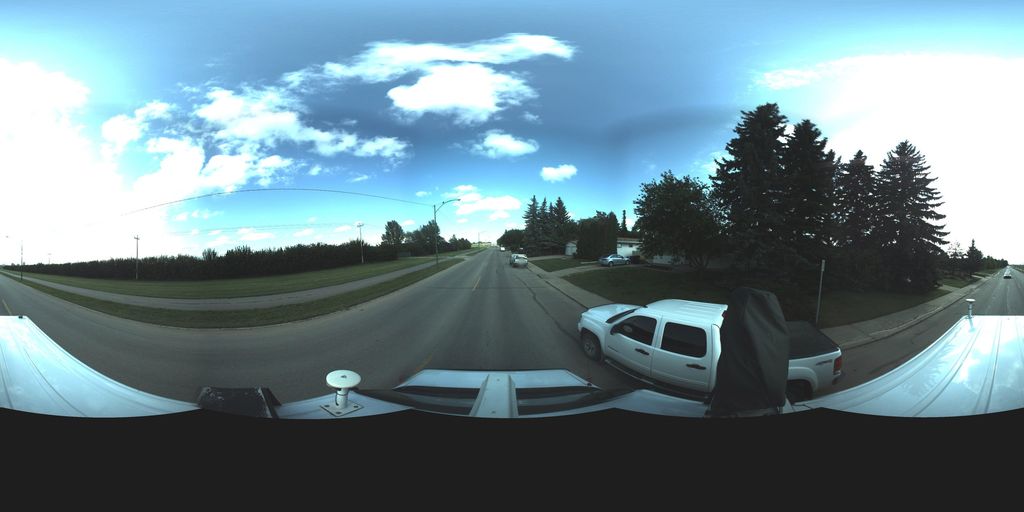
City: saskatoon